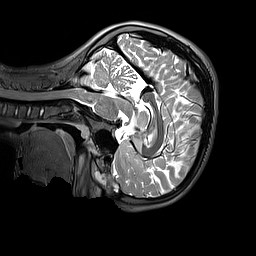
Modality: T2w
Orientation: sagittal
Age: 9
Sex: male
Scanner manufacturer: siemens
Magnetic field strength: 3 T
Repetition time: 3.2 s
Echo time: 0.408 s